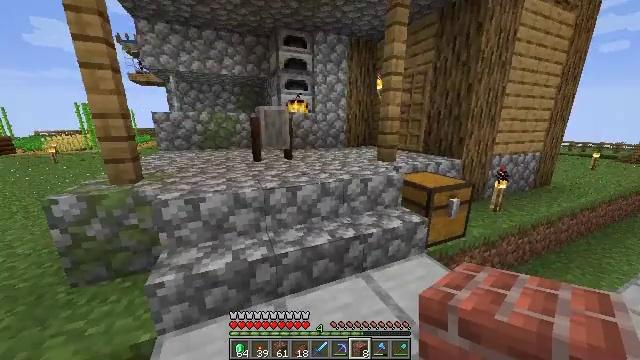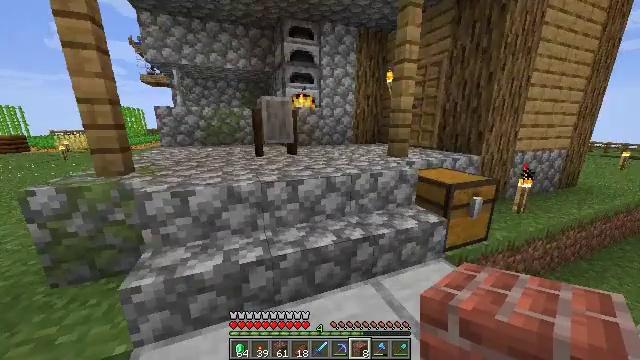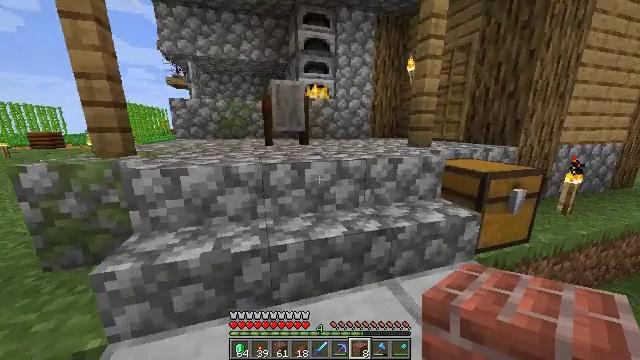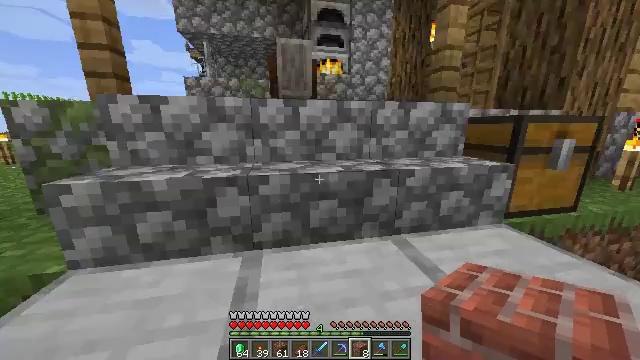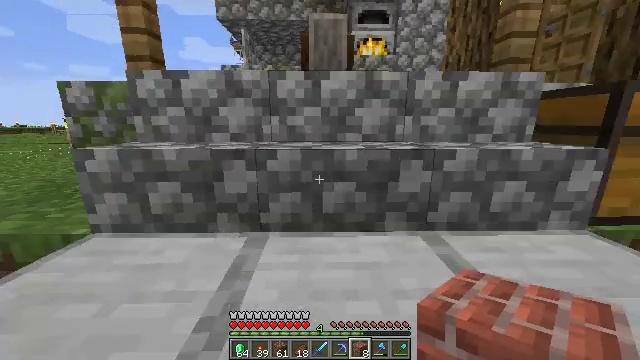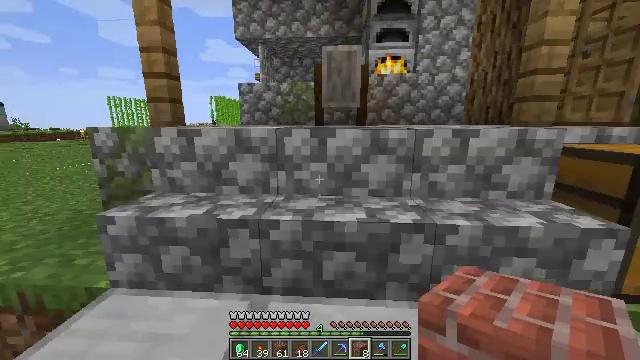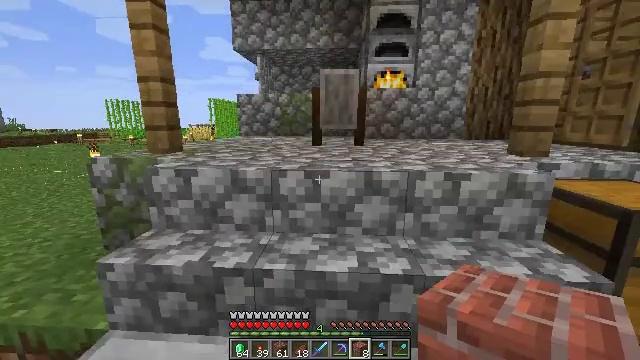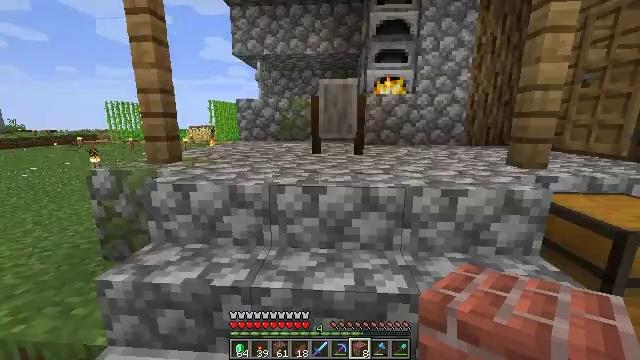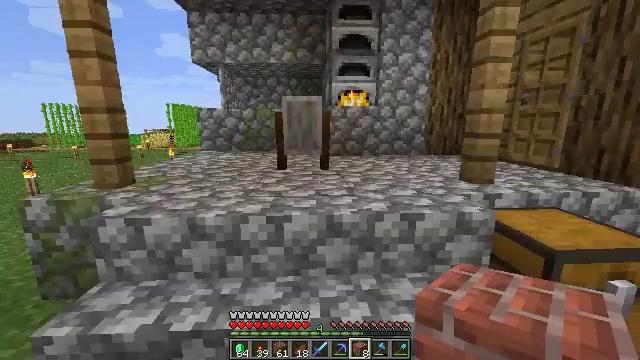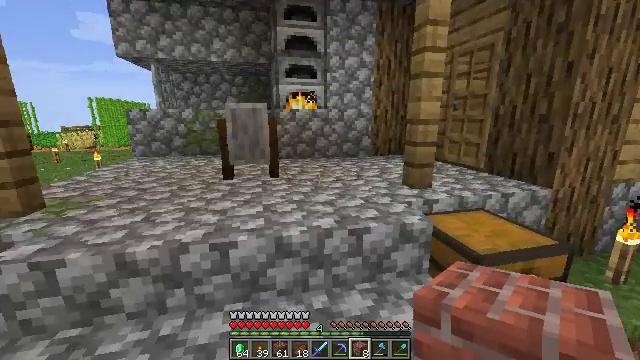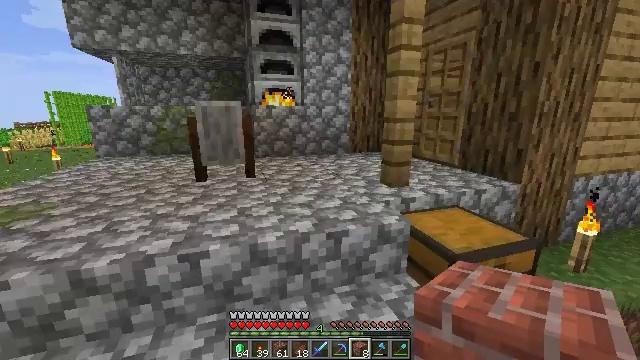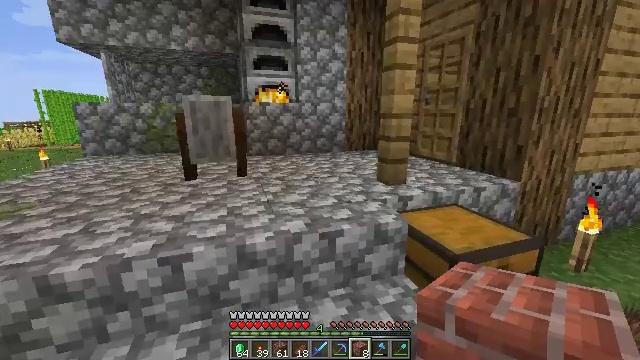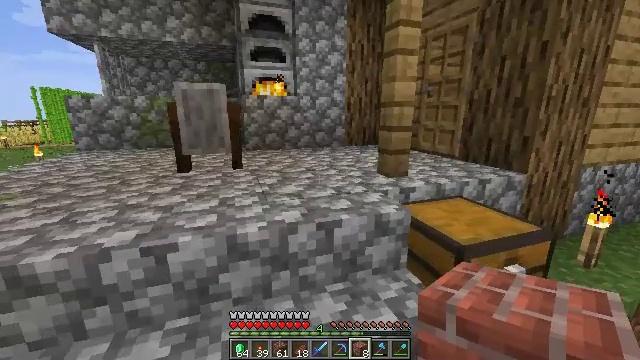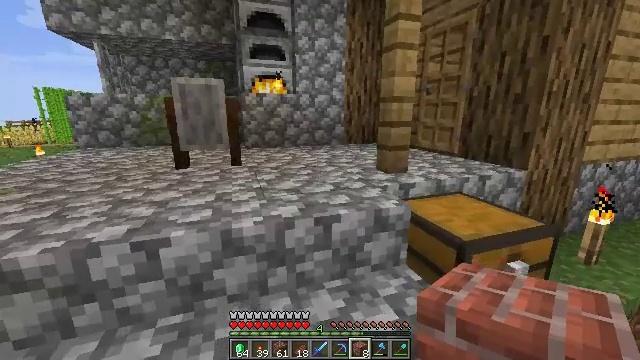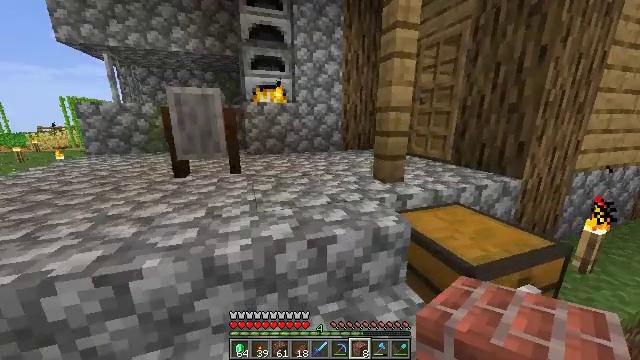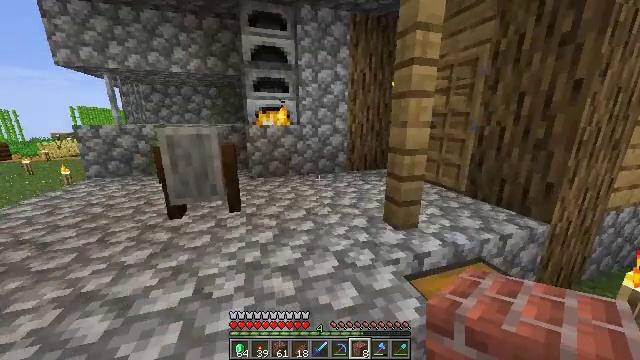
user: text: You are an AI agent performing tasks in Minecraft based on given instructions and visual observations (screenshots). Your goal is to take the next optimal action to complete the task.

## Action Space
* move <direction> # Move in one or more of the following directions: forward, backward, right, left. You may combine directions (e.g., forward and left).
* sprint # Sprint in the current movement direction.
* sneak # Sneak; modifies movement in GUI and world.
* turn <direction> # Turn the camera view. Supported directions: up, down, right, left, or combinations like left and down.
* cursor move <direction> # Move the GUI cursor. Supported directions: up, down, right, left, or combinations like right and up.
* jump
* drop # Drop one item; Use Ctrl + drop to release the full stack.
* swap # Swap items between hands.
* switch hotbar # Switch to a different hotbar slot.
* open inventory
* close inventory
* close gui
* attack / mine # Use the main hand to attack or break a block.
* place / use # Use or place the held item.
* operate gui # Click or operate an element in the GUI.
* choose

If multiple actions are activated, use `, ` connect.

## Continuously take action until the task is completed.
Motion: motion action
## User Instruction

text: craft item air
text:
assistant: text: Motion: move forward, turn left, jump
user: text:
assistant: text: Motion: move forward, sprint, turn left, jump
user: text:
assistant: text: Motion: move forward, sprint, turn left, jump
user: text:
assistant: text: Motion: move forward, sprint, turn left, jump
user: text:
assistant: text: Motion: move forward, sprint, turn left, jump
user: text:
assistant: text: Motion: move forward, sprint, jump
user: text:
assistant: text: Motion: move forward, jump
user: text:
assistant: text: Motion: move forward, turn right, jump
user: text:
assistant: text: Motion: move forward, turn right and down, jump
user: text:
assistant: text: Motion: move forward, turn right and down, jump
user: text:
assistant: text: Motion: move forward, jump
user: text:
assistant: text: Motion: move forward, sprint, jump
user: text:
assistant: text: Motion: move forward, sprint, jump
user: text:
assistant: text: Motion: move forward, sprint, jump
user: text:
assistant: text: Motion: move forward, sprint, turn left, jump
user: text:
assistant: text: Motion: move forward, turn left, jump
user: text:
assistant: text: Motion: move forward, turn left and up, jump
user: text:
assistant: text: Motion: move forward, turn left, jump
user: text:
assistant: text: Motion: move forward
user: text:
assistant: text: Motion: move forward
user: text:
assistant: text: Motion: move forward, turn up
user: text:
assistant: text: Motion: move forward, turn left and up
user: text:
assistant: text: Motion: move forward, turn up
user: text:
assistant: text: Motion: move forward
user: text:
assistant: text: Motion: move forward
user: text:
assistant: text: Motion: use / place
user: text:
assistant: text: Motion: use / place
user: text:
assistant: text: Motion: use / place
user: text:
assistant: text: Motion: use / place
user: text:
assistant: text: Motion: no_op